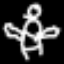
Label: angel